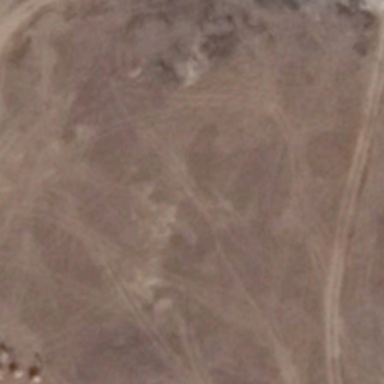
It is a piece of khaki bareland .